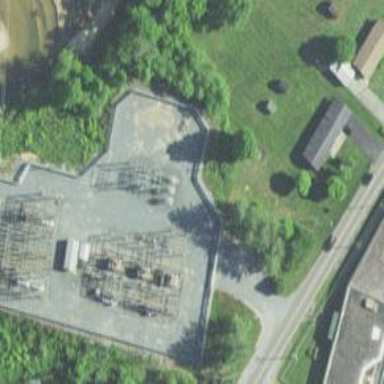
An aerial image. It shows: Distribution power substation secured by fence.